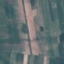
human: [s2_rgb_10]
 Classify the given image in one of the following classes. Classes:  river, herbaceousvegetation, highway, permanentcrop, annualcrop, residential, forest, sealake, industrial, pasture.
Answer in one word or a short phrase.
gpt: AnnualCrop